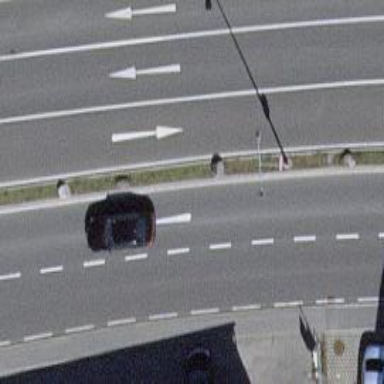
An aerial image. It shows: Asphalt road classified as primary highway.